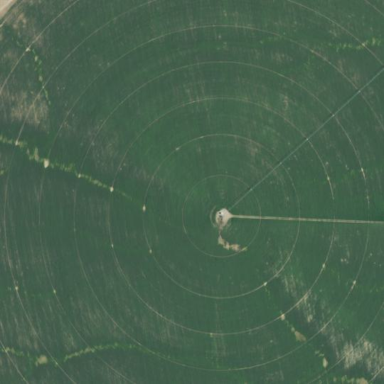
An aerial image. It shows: Farmland with pivot irrigation system.